Field crop: tomato
Growth stage: 1
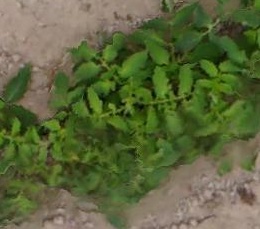
Species: tomato